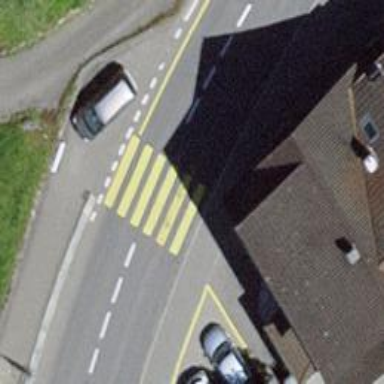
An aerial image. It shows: Uncontrolled zebra crossing on the road.